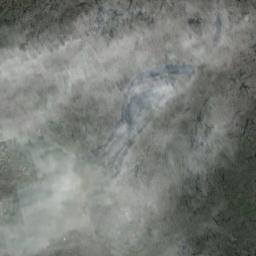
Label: cloud